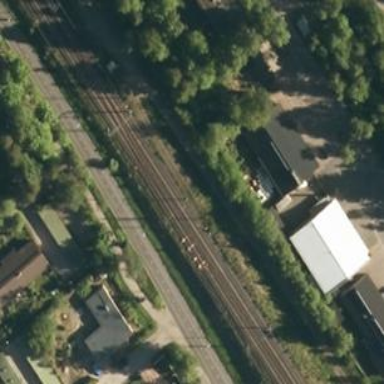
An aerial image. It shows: Railway with two tracks and electrified overhead contact lines.